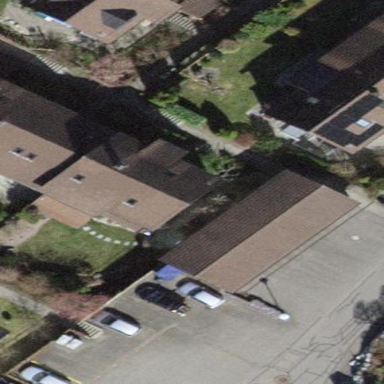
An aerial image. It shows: Group of garages.